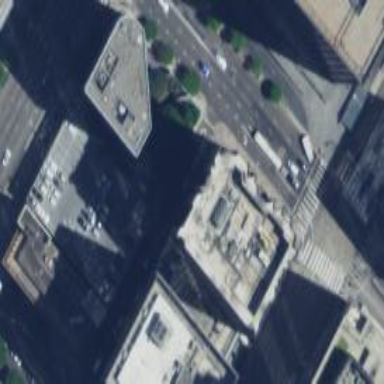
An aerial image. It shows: Commercial building.